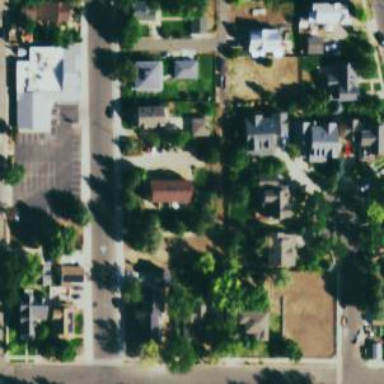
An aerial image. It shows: Alleyway designated as service road.